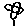
Label: flower